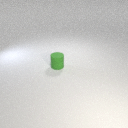
small green rubber cylinder